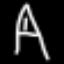
Label: The Eiffel Tower